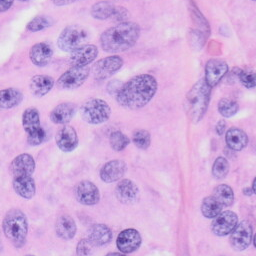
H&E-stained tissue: Skin